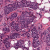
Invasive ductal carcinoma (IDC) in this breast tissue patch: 0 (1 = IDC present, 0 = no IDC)